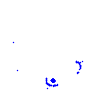
Particle: kaon